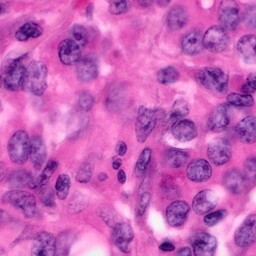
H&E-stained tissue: Pancreatic